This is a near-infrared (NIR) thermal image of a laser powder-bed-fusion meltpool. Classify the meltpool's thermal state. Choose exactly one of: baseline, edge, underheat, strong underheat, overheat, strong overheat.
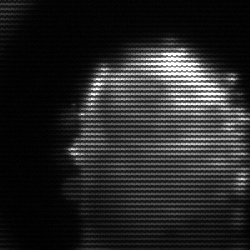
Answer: baseline